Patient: sex M, age 74
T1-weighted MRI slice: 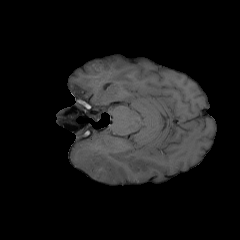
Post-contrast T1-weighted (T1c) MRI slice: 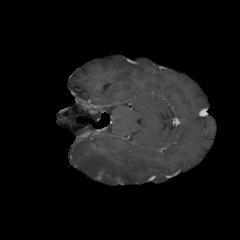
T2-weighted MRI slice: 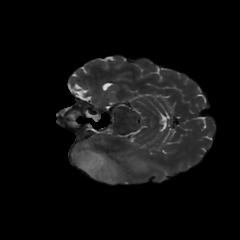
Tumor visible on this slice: yes
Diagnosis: Astrocytoma, IDH-wildtype
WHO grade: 3